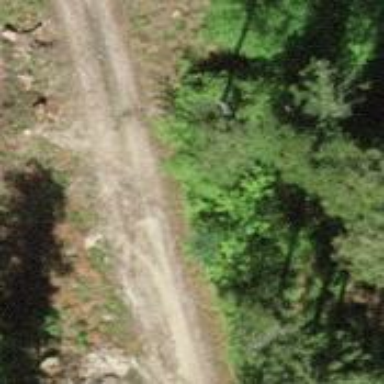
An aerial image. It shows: Track with grade 2 tracktype.